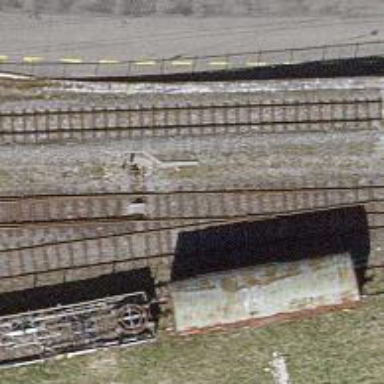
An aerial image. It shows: Railway switch.